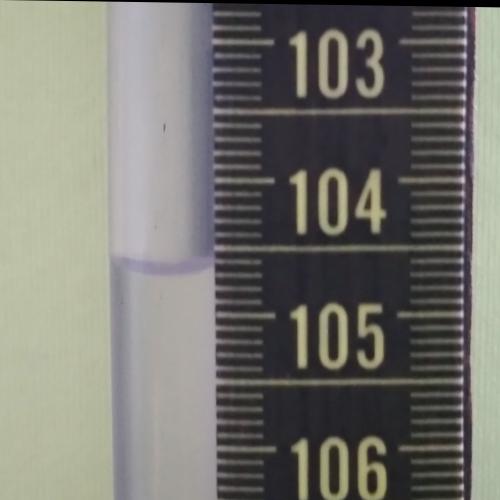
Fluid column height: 104.7 cm